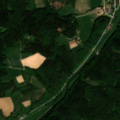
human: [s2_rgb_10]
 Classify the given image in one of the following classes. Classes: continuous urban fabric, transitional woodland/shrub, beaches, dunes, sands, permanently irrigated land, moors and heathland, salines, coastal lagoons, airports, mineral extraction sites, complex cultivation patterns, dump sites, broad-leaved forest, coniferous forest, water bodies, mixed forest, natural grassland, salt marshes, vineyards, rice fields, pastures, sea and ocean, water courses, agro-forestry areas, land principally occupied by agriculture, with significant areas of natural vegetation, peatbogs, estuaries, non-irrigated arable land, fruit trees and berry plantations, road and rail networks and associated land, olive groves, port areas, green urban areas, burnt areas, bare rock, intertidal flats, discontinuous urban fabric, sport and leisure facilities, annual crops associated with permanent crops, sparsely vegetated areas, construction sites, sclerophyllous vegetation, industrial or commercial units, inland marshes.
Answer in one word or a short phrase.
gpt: discontinuous urban fabric, non-irrigated arable land, complex cultivation patterns, land principally occupied by agriculture, with significant areas of natural vegetation, coniferous forest, mixed forest